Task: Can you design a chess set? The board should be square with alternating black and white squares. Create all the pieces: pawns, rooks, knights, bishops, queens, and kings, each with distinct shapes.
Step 4517:
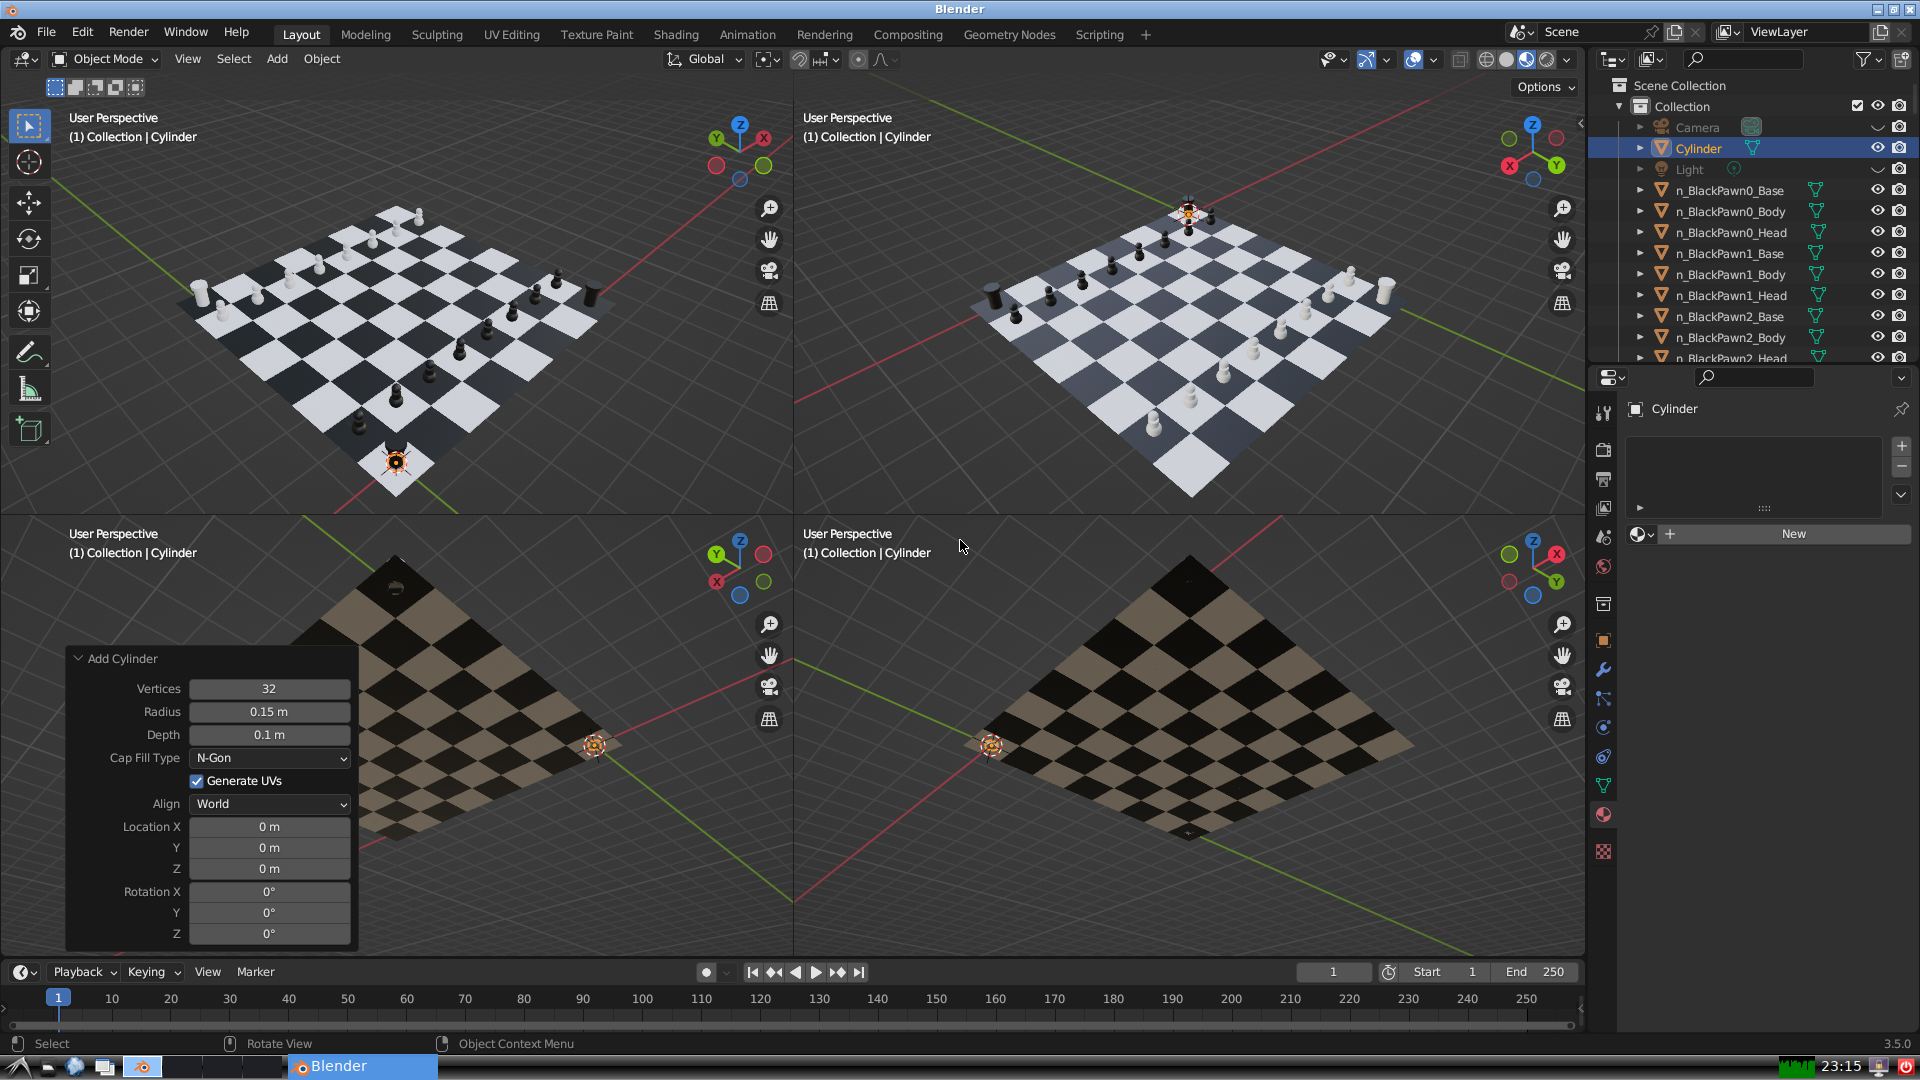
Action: {"key_press": ['Ctrl, Home']}